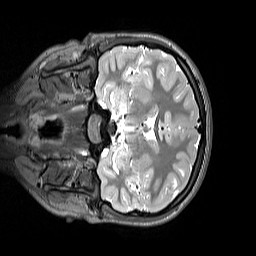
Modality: T2w
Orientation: coronal
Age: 11
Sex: female
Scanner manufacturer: siemens
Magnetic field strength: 3 T
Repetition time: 3.2 s
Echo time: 0.408 s